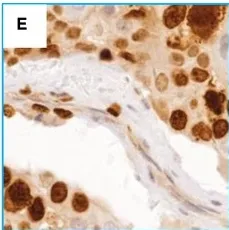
Images of Ki-67 staining indicating active cell division.
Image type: pathology (immunostaining)